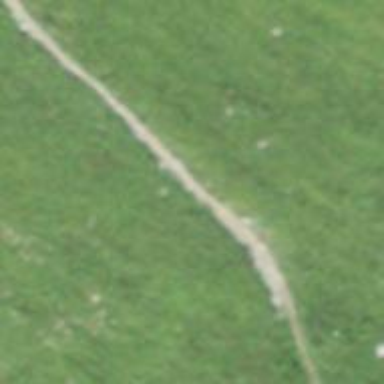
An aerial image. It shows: Path.